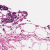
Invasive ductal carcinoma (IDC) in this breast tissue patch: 0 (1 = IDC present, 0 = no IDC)